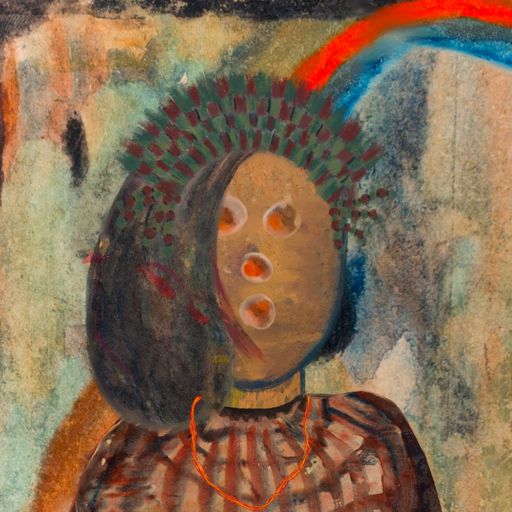
Background: Childish, Head And Neck Front: In_The_Sun, Face Front: Rupkatha, Bust: Orphan, Hair Front: Gypsy_Mother, Head Accessory: After_Raid_Crown, Second Necklace: Gypsy_Mother_2, Necklace: Blank, Baby: Blank